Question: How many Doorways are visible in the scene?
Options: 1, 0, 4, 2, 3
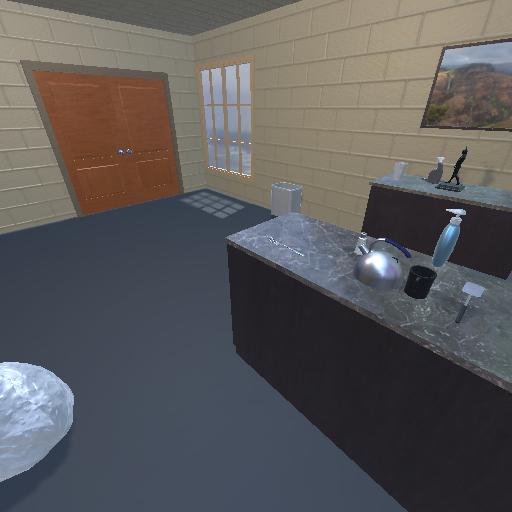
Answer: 1